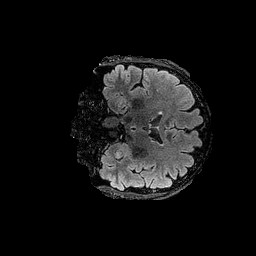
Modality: FLAIR
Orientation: coronal
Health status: ill
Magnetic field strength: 3 T